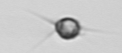
Label: Acanthoica_quattrospina